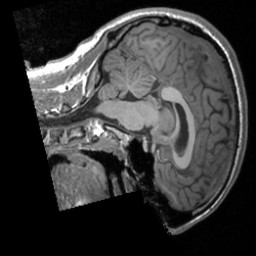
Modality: T1w
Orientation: sagittal
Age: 23
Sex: male
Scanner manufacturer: siemens
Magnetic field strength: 3 T
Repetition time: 1.9 s
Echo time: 0.00226 s